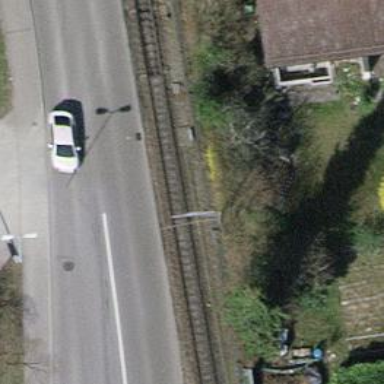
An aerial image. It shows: Narrow-gauge railway track with 1 electrified contact line.